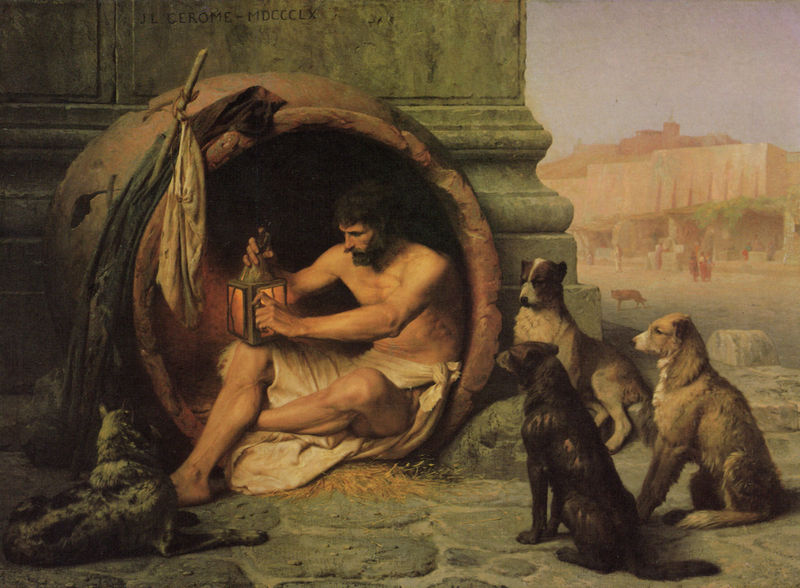
Titel: Diogène, Diogenes
Künstler: Jean Léon Gérôme
Standort: Baltimore (Maryland)
Institution: The Walters Art Gallery
Schlagwörter: berg, blau, gemälde, himmel, mann, nackt, schatten, schurz, weiß, frauen, gelb, grün, landschaft, menschen, ocker, sitzen, stadt, braun, frau, grau, haar, hintergrund, holz, kleider, lampe, laterne, licht, nase, orange, schwarz, strasse, stroh, säule, säulen, blick, gebäude, haus, hund, hunde, rot, tier, tiere, tuch, weg, beige, malerei, bart, wand, architektur, arm, bärtig, kleidung, mensch, sockel, stein, steine, häuser, kirche, boden, gewand, mantel, sitzend, tücher, leuchte, höhle, höle, rosa, rund, sack, stock, krug, ton, beine, fell, schwanz, bein, liegen, gasse, pflaster, stab, rudel, mauer, signiert, markt, platz, pilaster, wild, rt, runde, muskeln, inschrift, zahlen, sitzt, kerze, halbnackt, nachdenklich, warten, knie, liegend, oberkörper, ruine, gefäß, antike, diogenes, lende, lendentuch, lumpen, philosoph, burg, draußen, pflasterstein, pflastersteine, erkenntnis, denker, kugel, fass, beutel, rom, aufmerksamkeit, frazösisch, fuchs, antik, muskel, toga, hunger, griechisch, griechenland, bettler, tempel, treu, basis, armut, wohnen, behälter, laube, treue, legende, athen, tonne, akropolis, anzünden, säulenstumpf, askese, asket, attische, demosthenes, entzünden, eremit, gerome, kyniker, lendenschutz, licht löschen, obdach, obdachlos, römische zahlen, sokrates, straßenhunde, terakotta, terrakotta, zyniker, stasse, base, archimedes, grieschich, caravagio, philosph, o, peseus, 1790, bettelr, borg, lanterne, germone